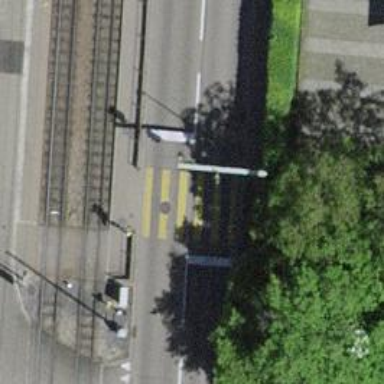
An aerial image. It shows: Crossing with traffic signals.